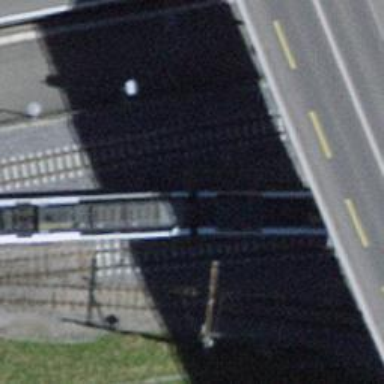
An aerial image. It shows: Narrow-gauge railway with electrified contact line.